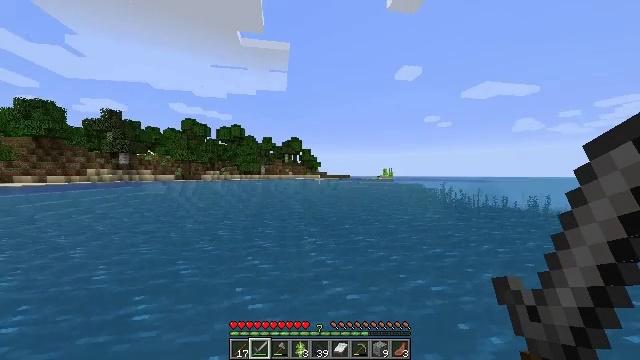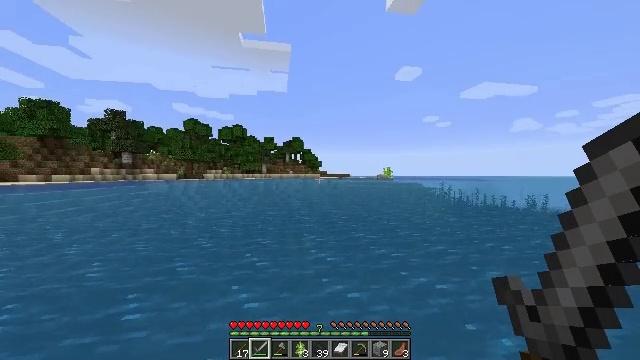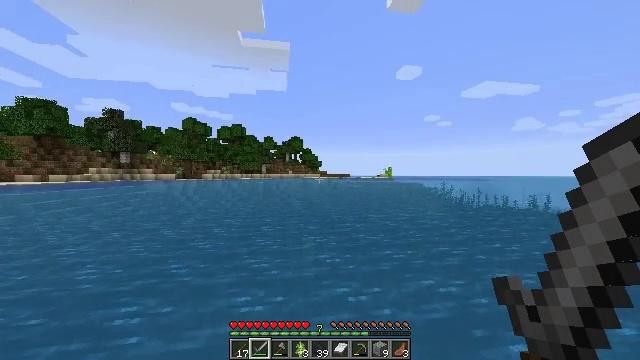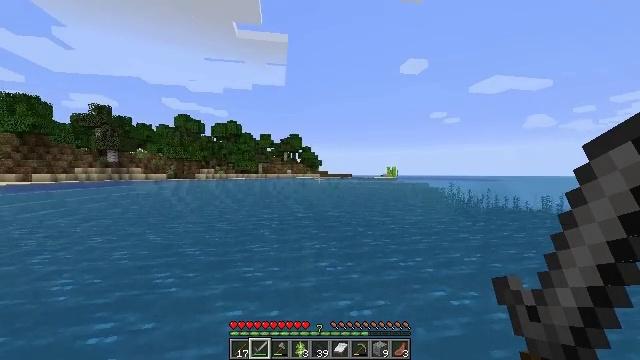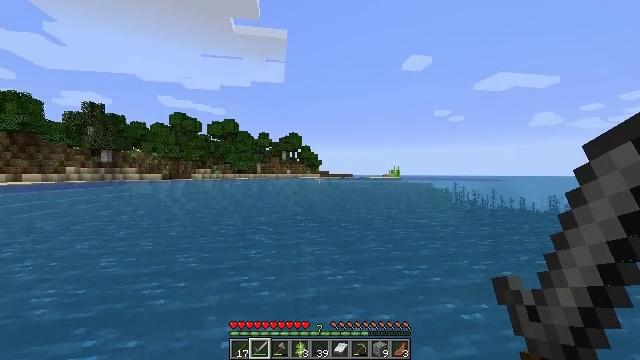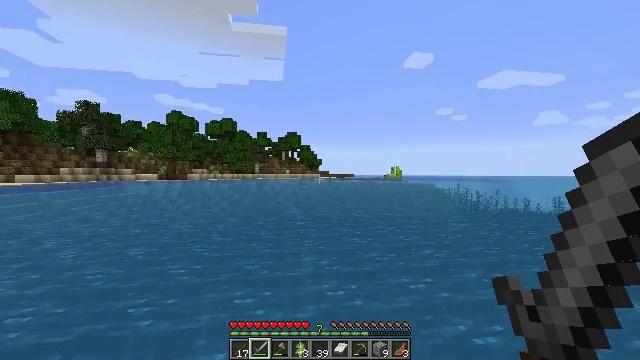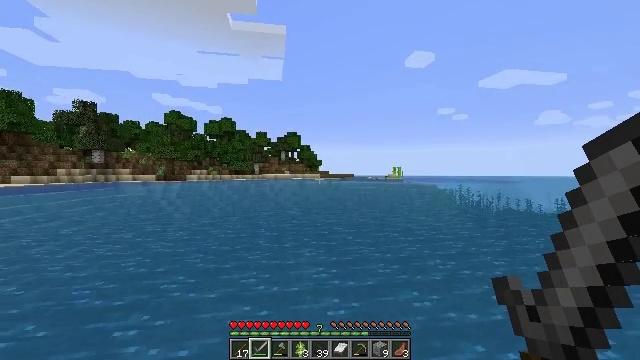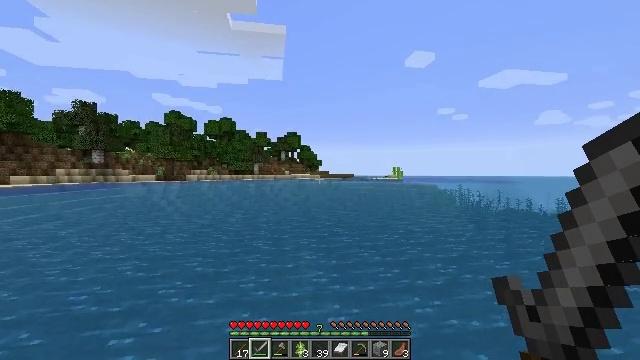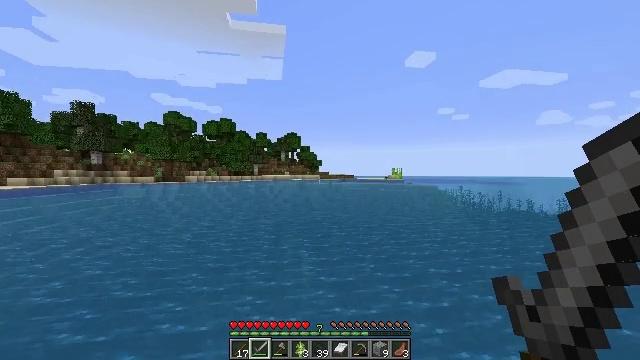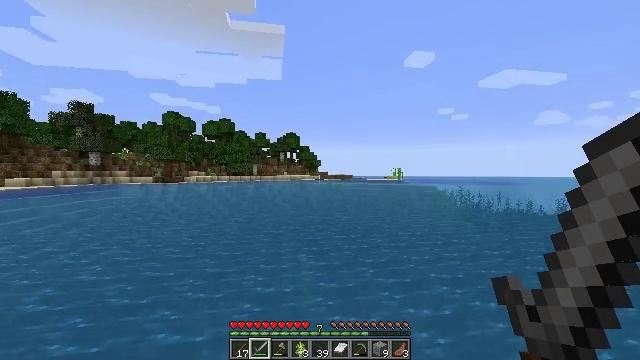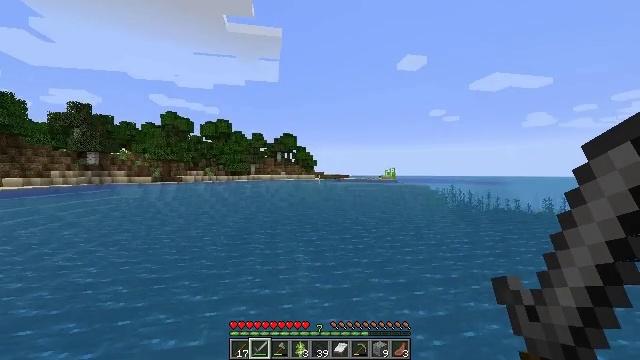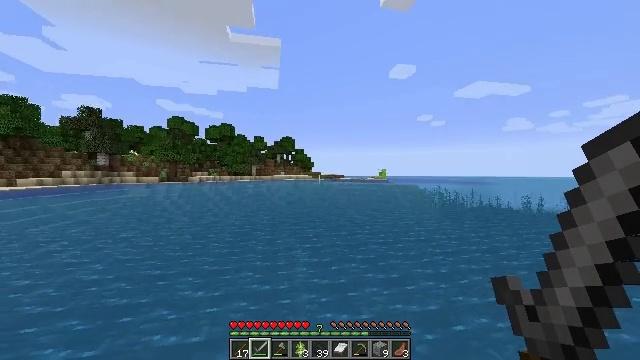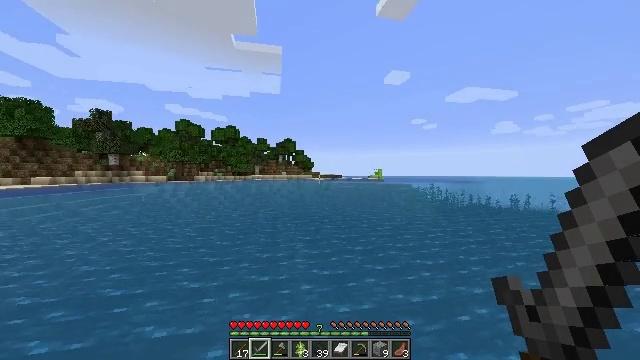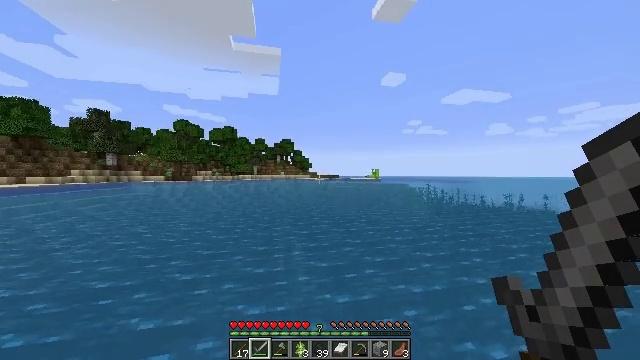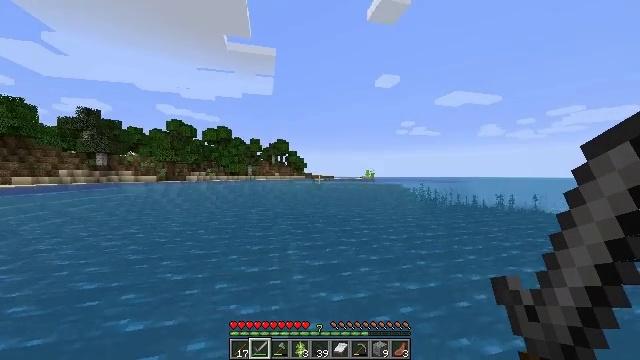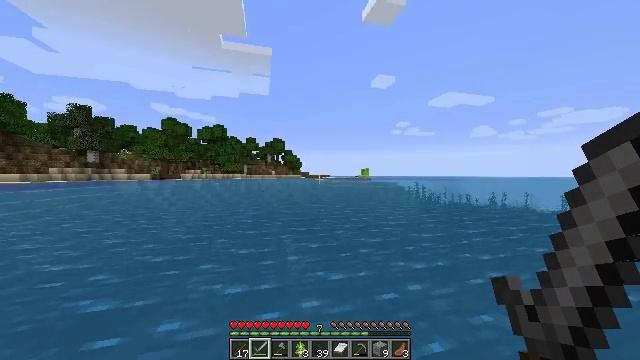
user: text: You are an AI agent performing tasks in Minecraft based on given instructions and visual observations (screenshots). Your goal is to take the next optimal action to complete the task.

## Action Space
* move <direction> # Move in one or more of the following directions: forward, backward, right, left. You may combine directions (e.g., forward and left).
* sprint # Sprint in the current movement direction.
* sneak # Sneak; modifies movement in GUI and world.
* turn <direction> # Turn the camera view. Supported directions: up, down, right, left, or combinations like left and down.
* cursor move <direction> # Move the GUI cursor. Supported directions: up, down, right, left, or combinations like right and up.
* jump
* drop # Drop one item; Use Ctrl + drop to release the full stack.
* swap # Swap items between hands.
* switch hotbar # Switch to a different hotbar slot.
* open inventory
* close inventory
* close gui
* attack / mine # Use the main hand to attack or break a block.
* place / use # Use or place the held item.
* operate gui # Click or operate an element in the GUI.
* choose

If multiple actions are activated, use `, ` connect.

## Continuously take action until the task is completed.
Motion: motion action
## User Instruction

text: Cut down the sugar cane stalks.
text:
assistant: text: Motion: move forward, sprint, jump
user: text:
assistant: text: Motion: move forward, sprint, jump
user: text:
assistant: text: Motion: move forward, sprint, jump
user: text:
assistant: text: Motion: move forward, sprint, jump
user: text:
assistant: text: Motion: move forward, sprint, jump
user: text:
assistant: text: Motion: move forward, sprint, jump
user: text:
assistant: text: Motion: move forward, sprint, jump
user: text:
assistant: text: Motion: move forward, sprint, jump
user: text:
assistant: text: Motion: move forward, sprint, jump
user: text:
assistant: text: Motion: move forward, sprint, jump
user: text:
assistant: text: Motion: move forward, sprint, jump
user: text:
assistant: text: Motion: move forward, sprint, jump
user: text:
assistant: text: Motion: move forward, sprint, jump
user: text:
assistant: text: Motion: move forward, sprint, turn right, jump
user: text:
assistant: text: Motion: move forward, sprint, turn right, jump
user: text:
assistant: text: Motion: move forward, sprint, jump
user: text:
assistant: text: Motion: move forward, sprint, jump
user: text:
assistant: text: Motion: move forward, sprint, jump
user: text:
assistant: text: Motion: move forward, sprint, jump
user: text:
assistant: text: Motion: move forward, sprint, jump
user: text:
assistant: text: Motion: move forward, sprint, jump
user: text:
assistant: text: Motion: move forward, sprint, jump
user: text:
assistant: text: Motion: move forward, sprint, jump
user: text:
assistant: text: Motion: move forward, sprint, jump
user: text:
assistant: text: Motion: move forward, sprint, jump
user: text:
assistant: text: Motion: move forward, sprint, jump
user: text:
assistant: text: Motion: move forward, sprint, jump
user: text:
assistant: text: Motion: move forward, sprint, jump
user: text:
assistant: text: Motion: move forward, sprint, jump
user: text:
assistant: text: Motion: move forward, sprint, jump